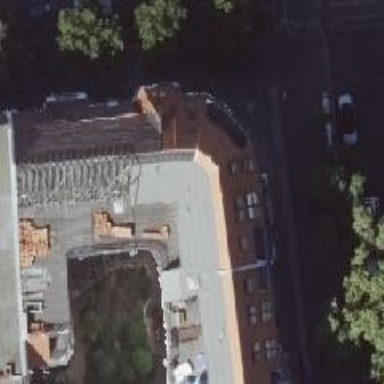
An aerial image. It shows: Arts centre.